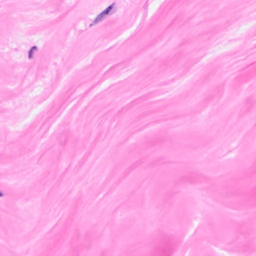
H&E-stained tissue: Breast